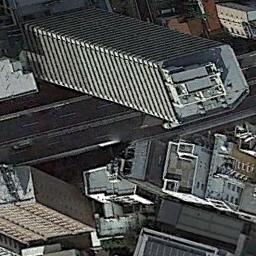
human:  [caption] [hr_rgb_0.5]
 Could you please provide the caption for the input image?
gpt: The rooms are spaced differently .

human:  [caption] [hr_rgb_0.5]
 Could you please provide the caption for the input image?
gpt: A commercial area has a high-rise building and some other buildings while a road goes through the commercial area .

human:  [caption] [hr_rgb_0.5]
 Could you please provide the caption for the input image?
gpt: The commercial area is consist of many tall buildings .

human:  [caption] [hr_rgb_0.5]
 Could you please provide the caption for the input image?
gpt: In a business district there are several tall buildings of different shapes and several roads and many trees .

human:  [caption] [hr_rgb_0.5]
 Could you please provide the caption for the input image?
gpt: It is a commercial area with a skyscraper by the roadside .